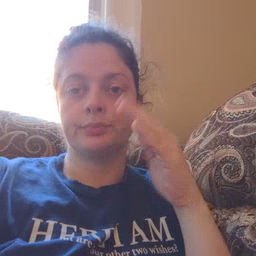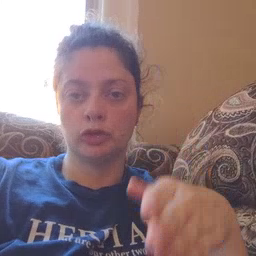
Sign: person